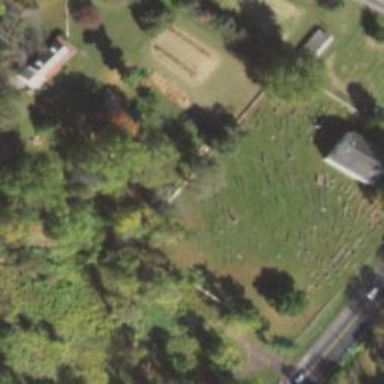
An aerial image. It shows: Graveyard.